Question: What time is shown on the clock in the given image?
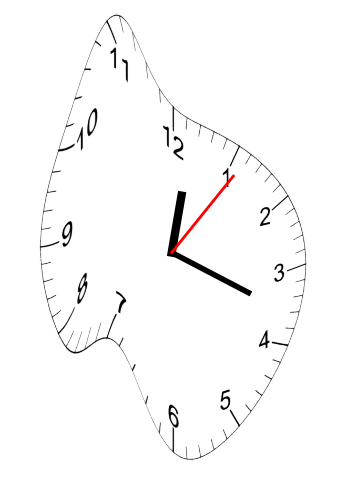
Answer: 12:18:06